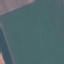
Label: AnnualCrop